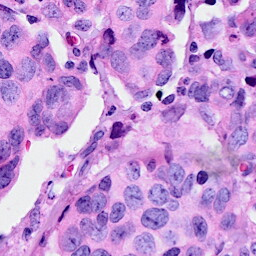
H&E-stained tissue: Breast